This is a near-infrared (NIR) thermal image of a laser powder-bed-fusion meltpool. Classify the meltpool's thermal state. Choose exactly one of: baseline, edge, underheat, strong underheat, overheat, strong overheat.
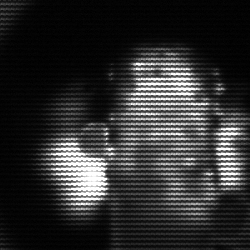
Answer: strong underheat